Aerial crown-view tile of a tropical tree (Barro Colorado Island, Panama), acquired 20240716:
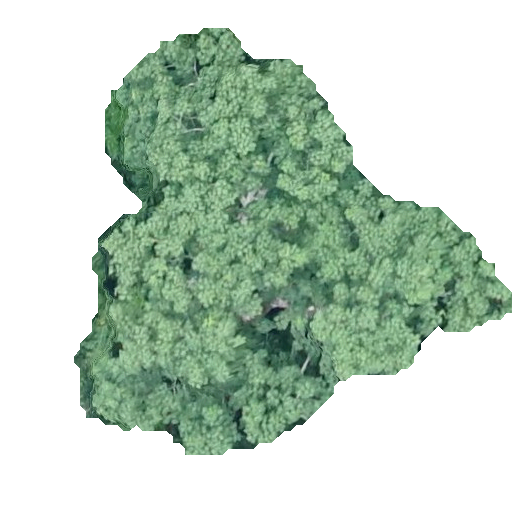
Species: Pseudobombax septenatum
GBIF accepted scientific name: Pseudobombax septenatum
Crown area: 174.063 m²